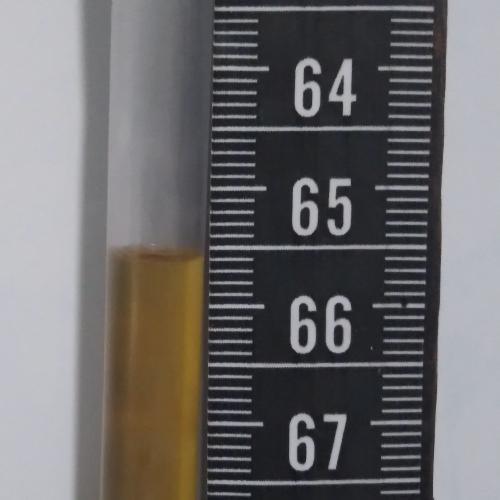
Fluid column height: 65.6 cm